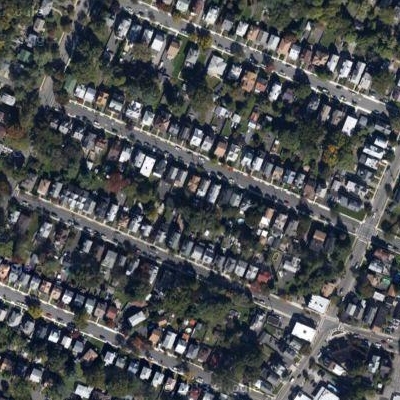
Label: fResident